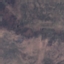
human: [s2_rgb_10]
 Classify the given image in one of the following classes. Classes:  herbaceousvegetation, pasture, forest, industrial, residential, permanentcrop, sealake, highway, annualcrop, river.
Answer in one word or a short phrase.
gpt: HerbaceousVegetation